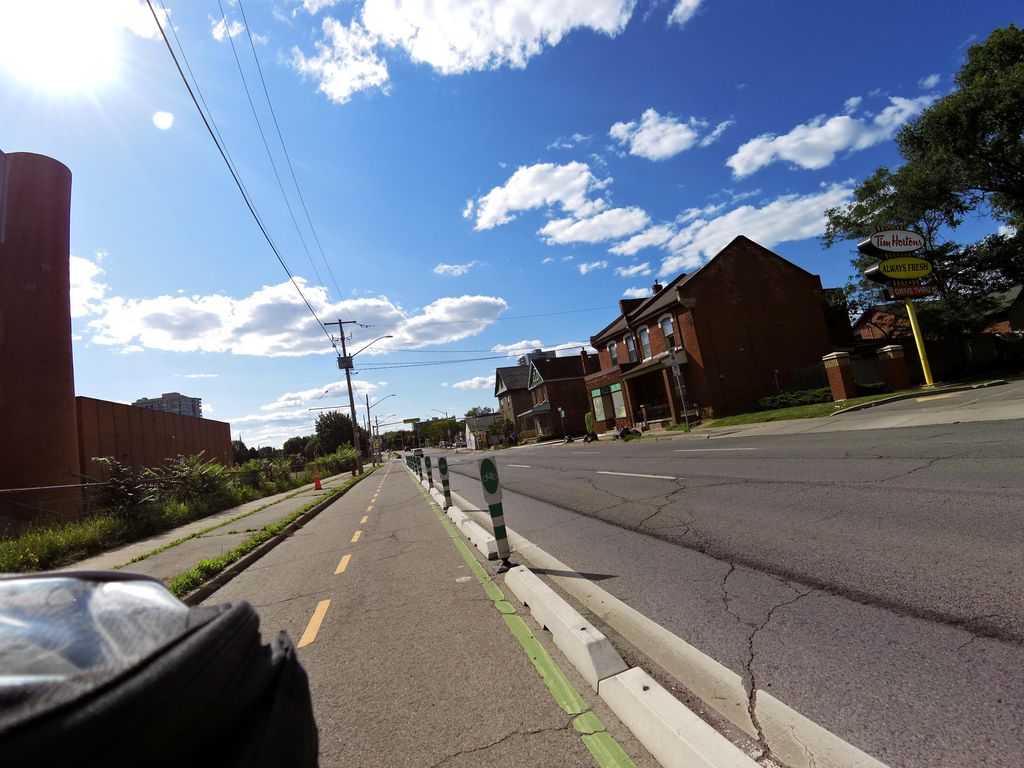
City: hamilton